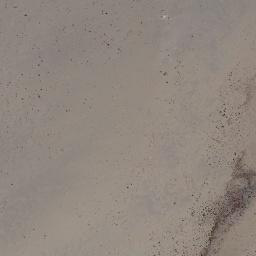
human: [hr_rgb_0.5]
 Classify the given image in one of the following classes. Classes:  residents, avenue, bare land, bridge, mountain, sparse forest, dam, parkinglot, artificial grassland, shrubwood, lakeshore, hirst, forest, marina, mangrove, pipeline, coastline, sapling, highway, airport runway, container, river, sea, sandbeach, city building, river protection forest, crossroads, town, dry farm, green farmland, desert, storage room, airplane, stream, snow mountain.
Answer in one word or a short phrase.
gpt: bare land